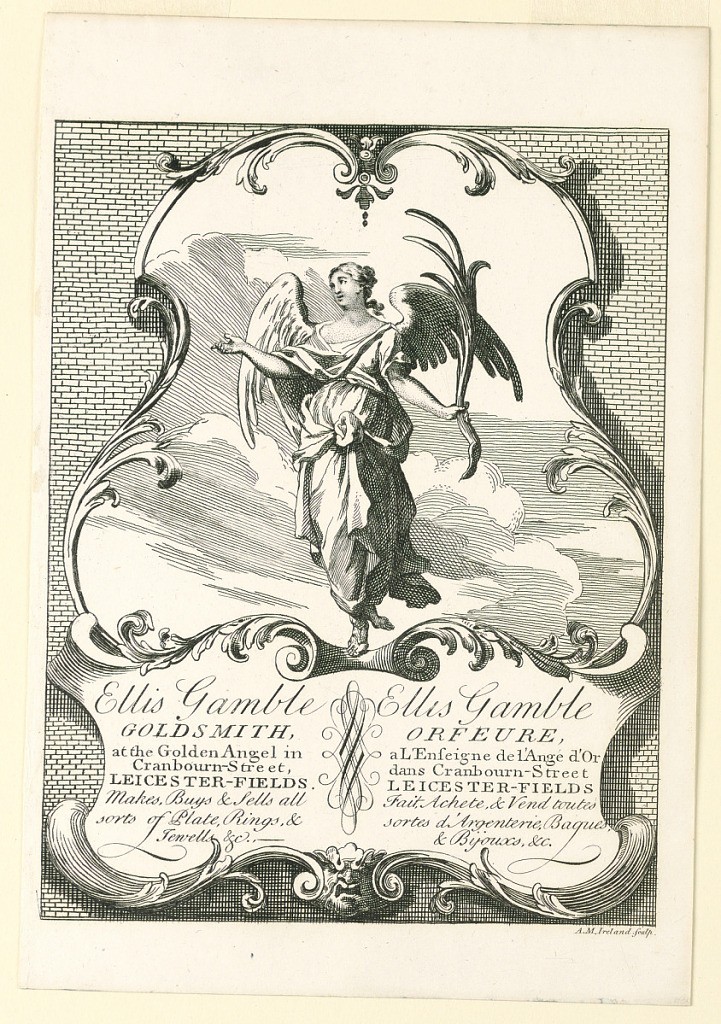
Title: Ellis Gamble's Shop Card
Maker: A.M. Ireland
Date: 1794
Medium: Etching on paper
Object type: Print
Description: An angel stands in the middle upon a plaque with inscription.